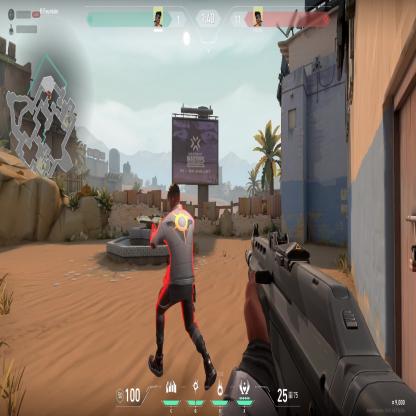
Label: enemy